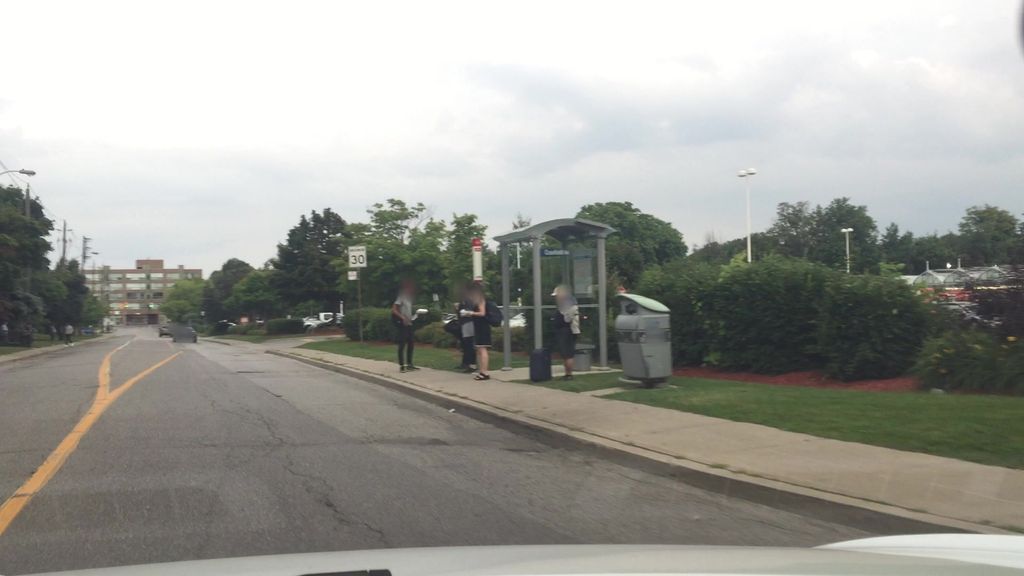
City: toronto